Aerial crown-view tile of a tropical tree (Barro Colorado Island, Panama), acquired 20250124:
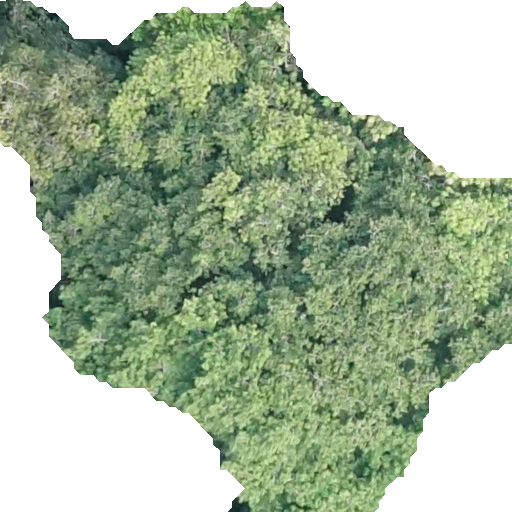
Species: Virola surinamensis
GBIF accepted scientific name: Virola surinamensis
Crown area: 285.796 m²